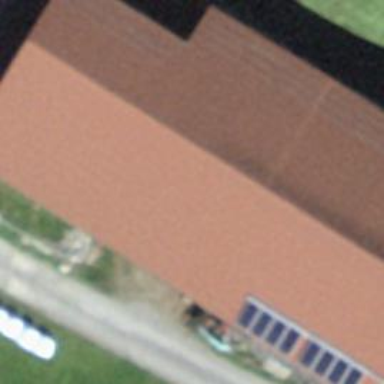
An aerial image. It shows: Rural barn.